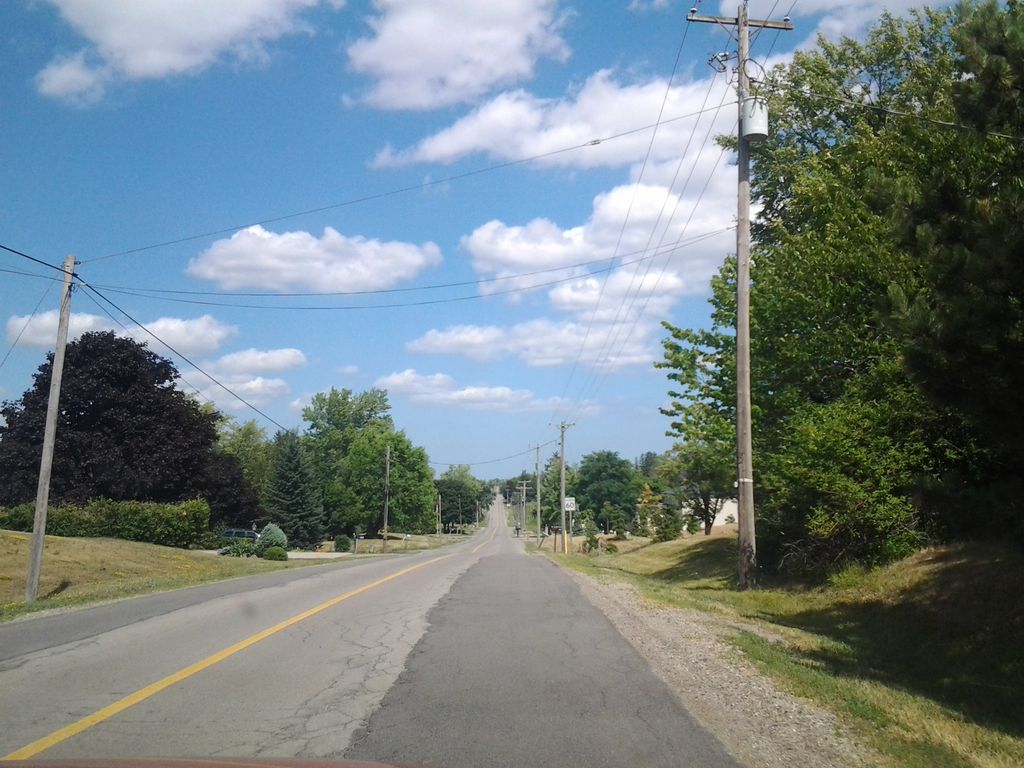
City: hamilton